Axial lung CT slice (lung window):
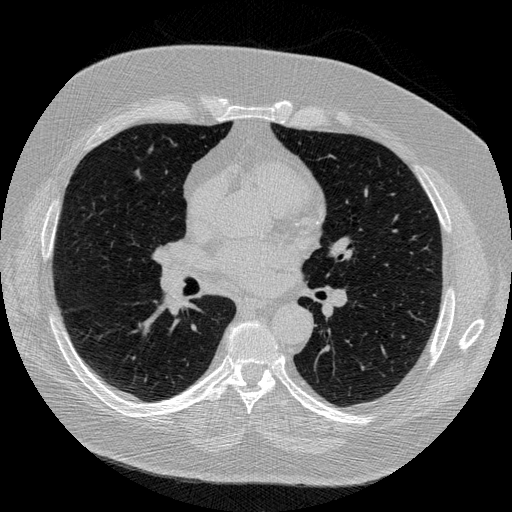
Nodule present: yes
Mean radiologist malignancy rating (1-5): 2